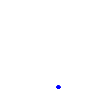
Particle: pion